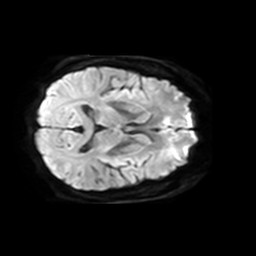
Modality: TRACE
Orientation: axial
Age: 65
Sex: female
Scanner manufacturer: philips
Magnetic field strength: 3 T
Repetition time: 3.076 s
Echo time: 0.076 s